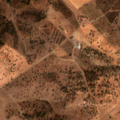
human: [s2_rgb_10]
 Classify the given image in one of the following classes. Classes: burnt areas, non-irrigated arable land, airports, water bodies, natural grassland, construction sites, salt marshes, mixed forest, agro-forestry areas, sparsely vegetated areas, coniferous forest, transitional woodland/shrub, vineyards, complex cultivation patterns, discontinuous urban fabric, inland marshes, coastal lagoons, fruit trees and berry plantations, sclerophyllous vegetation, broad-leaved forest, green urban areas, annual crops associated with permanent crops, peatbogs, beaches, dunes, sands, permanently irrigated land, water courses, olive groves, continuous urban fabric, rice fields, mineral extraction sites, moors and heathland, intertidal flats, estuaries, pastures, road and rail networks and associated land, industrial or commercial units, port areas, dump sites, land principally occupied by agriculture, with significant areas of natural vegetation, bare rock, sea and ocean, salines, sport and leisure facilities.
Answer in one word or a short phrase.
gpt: non-irrigated arable land, agro-forestry areas, transitional woodland/shrub